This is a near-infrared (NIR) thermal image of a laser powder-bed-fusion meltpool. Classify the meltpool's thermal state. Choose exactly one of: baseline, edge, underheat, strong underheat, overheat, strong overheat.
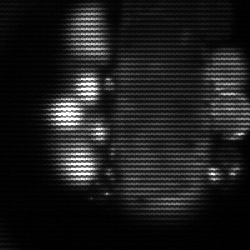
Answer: strong underheat